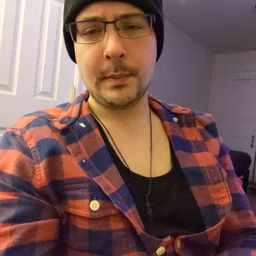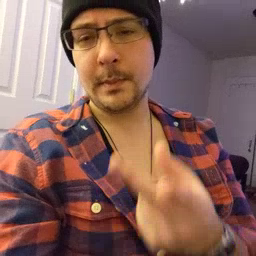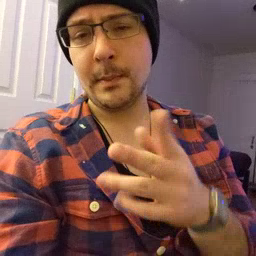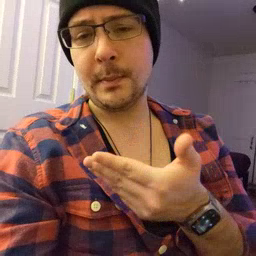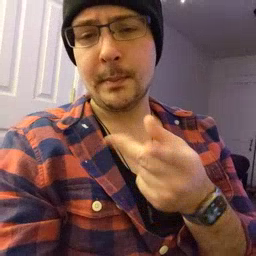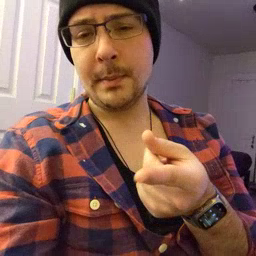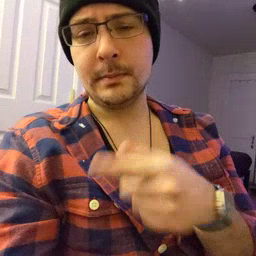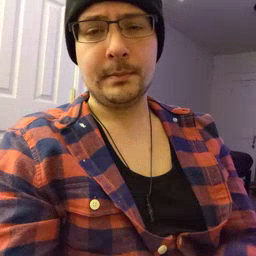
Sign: puppy